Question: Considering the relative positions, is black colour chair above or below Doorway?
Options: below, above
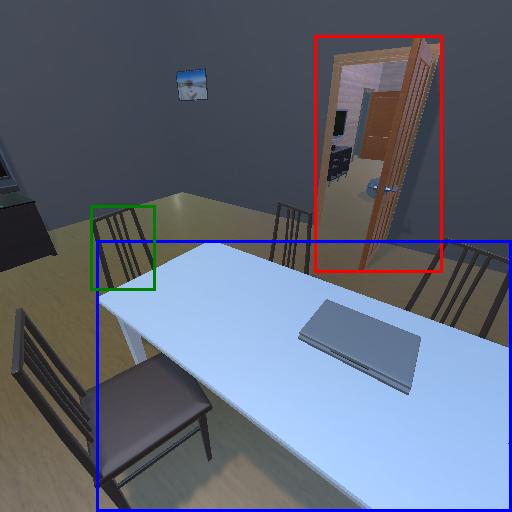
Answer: below